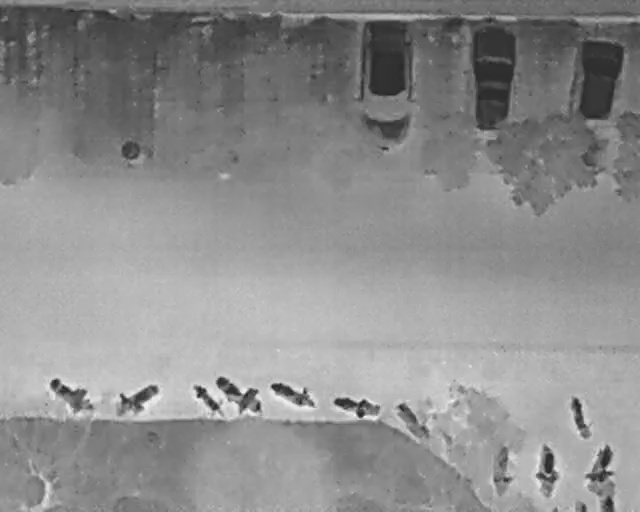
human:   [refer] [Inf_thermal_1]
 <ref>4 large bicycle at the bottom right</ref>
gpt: <box>[[89, 77, 92, 86, 71], [76, 86, 80, 96, 96], [83, 86, 87, 97, 92], [91, 86, 96, 96, 95]]</box>

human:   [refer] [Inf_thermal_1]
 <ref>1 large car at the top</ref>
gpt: <box>[[49, 9, 71, 23, 2]]</box>

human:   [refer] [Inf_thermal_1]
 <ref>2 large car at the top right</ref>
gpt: <box>[[67, 10, 86, 20, 1], [86, 10, 100, 20, 7]]</box>